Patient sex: M
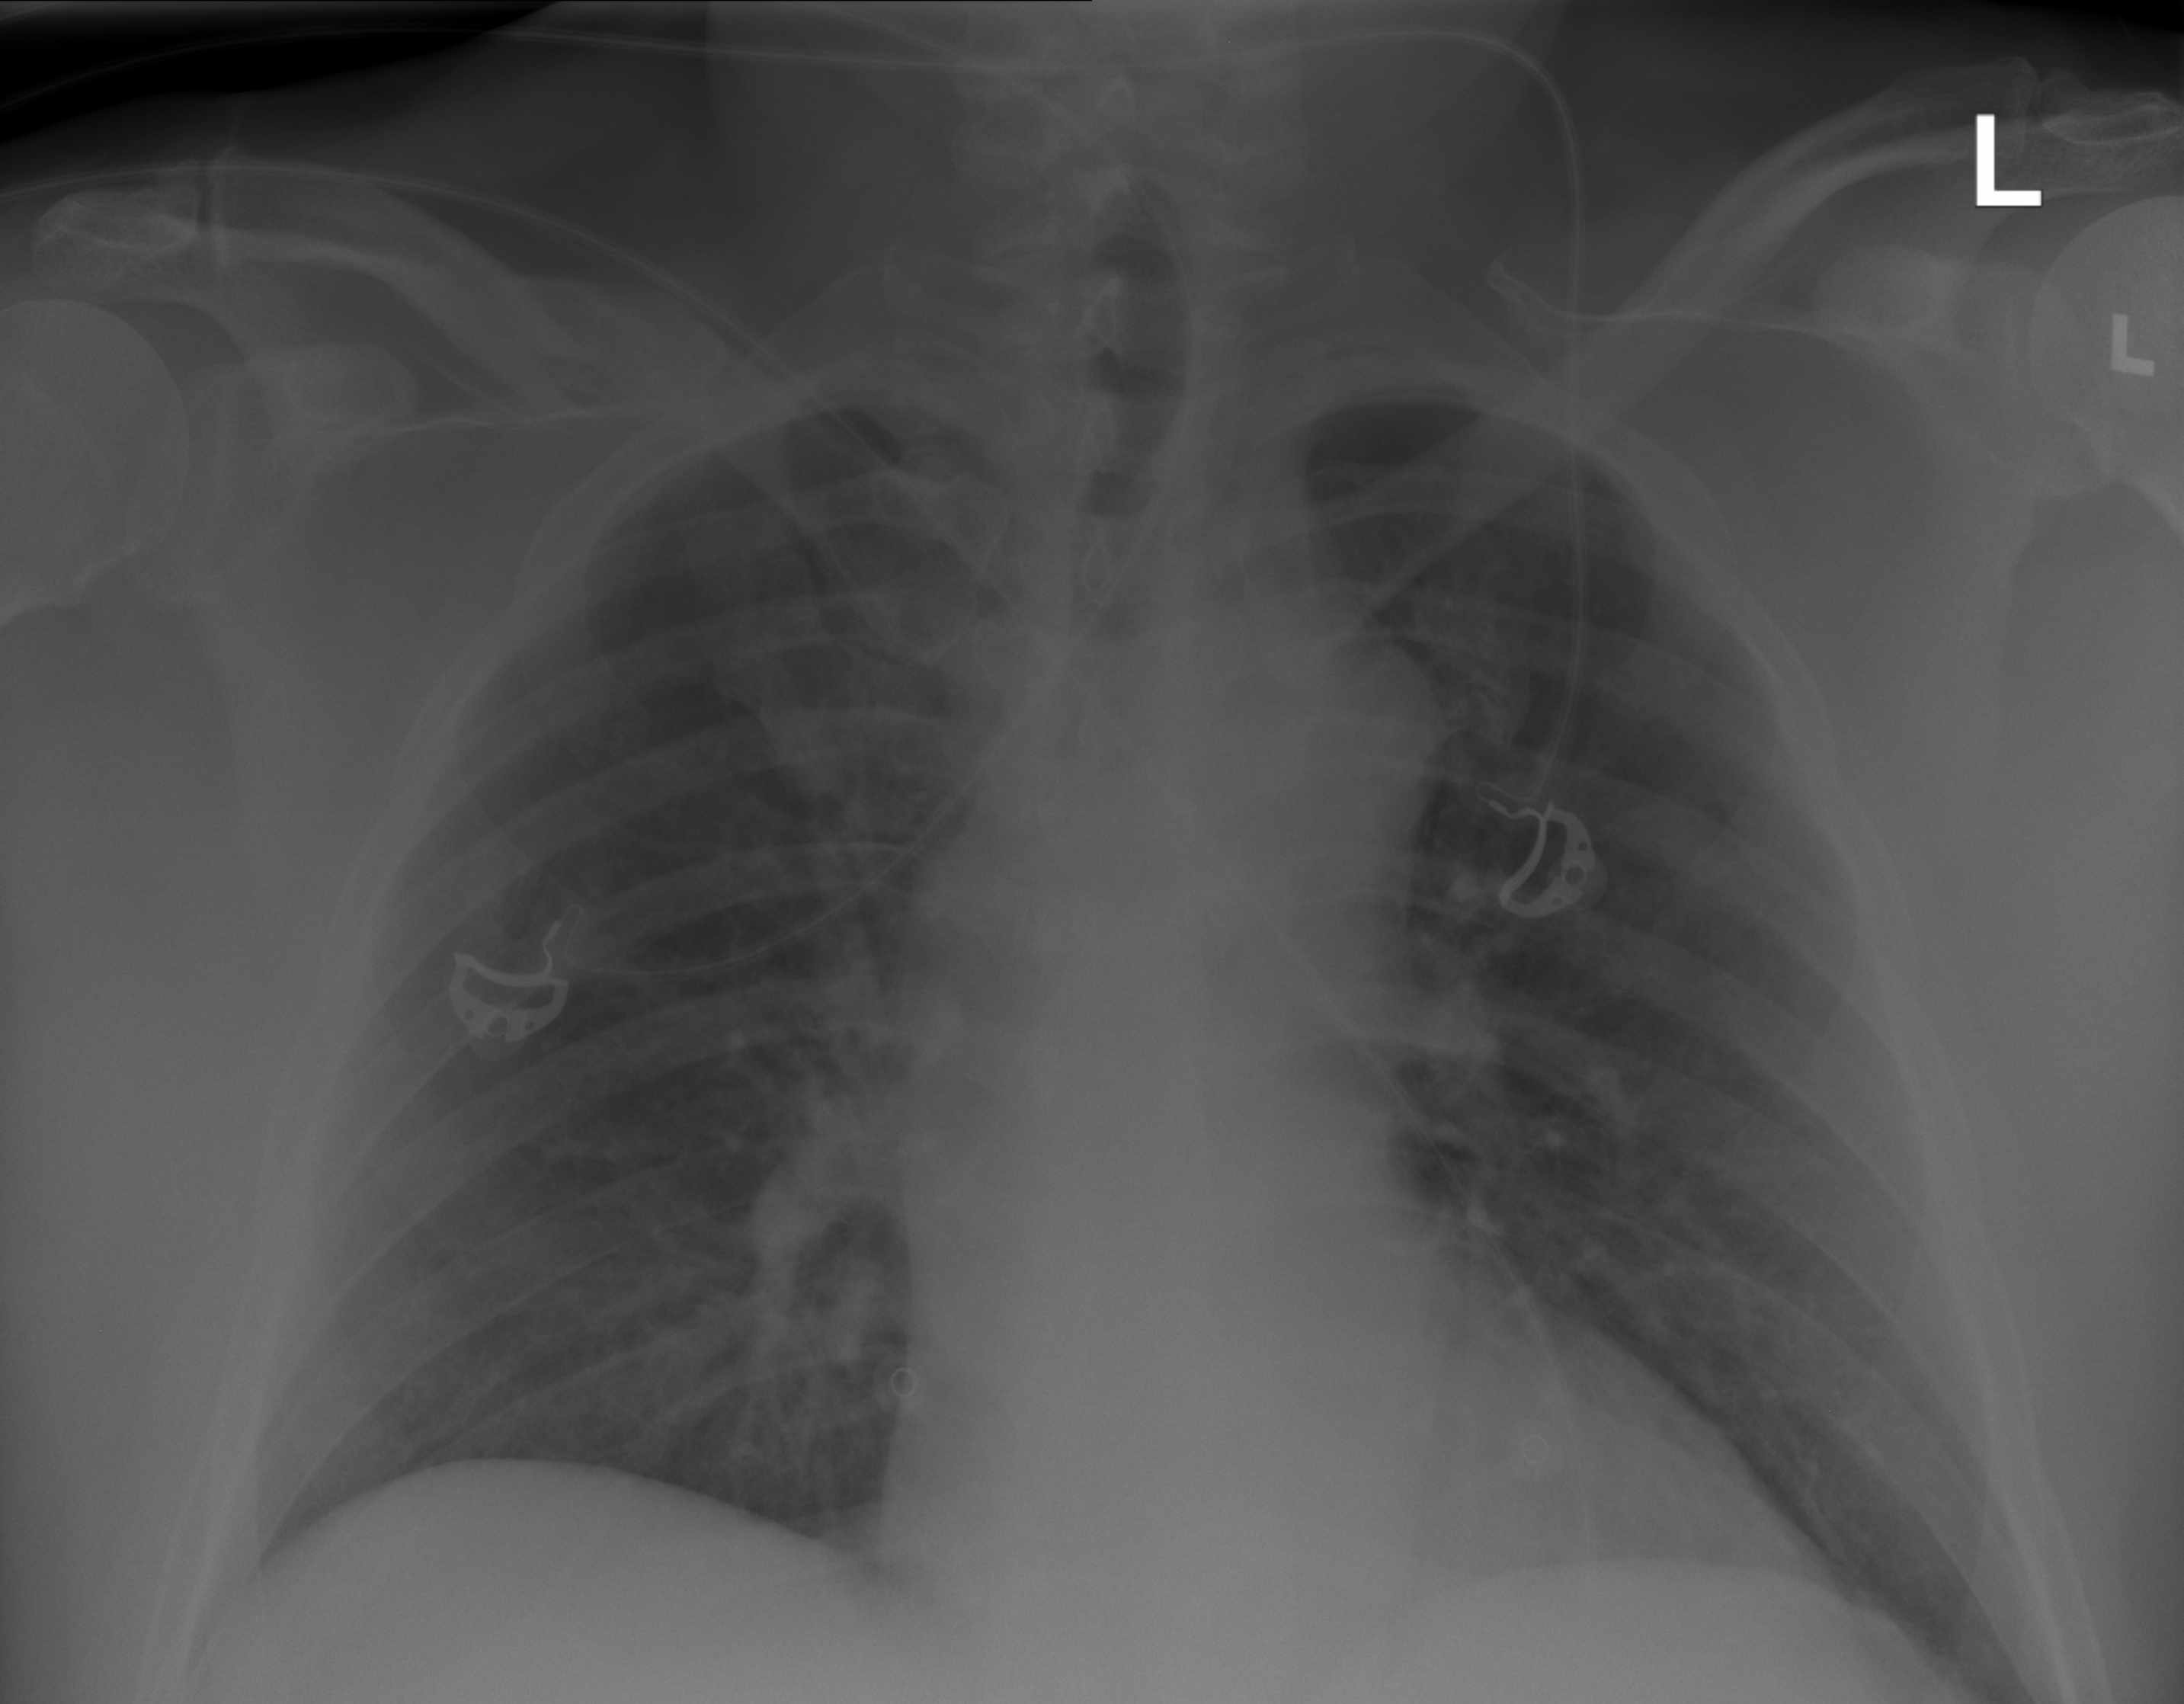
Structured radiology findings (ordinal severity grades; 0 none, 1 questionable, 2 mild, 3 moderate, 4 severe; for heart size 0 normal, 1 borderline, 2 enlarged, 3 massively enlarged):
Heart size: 0
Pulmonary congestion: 0
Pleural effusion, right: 0
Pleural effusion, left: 0
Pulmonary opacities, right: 0
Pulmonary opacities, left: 0
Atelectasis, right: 1
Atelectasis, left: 0